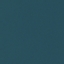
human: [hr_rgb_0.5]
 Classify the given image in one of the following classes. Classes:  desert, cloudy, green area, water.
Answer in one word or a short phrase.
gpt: water